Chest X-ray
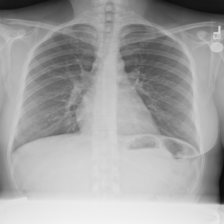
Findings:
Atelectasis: negative
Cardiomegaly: negative
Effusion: negative
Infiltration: negative
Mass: negative
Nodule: negative
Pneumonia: negative
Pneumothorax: negative
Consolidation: negative
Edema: negative
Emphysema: negative
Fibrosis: negative
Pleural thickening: negative
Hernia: negative